Question: Guys I asked a similar question like this earlier since I was unable to solve my problem I decided to ask a detailed question.Please referrer to my image

As i mentioned on the image I need to identify the particular to enable the particular capacity,unit price,qty fields and to display the subtotal.I tried some javascript and jq table row detection codes and they do the job but they effect to the capacity selection field baldly since every time a click or a select occurs capacity field gets reset to blank.
I tried this 2 full days but still unable to make a solution :(
This is the complete code set - <URL>
Please help me to get through this.
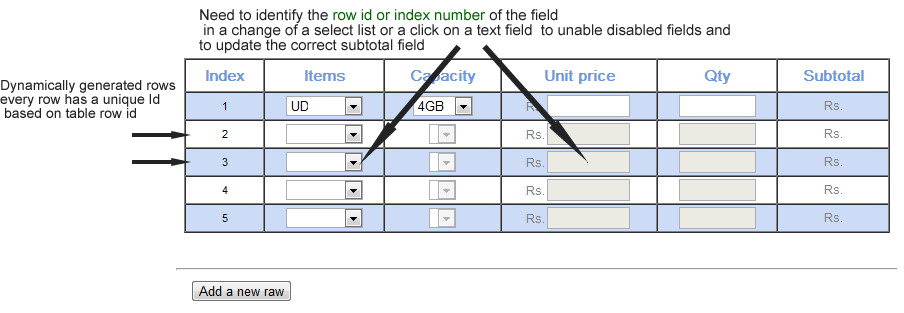
Answer: Supposing you put this as a callback of '$('td').click()':
'''
$(this).parent().find('td:first').text()
'''
or
'''
$(this).closest('tr').find('td:first').text()
'''
Here is <URL> sample